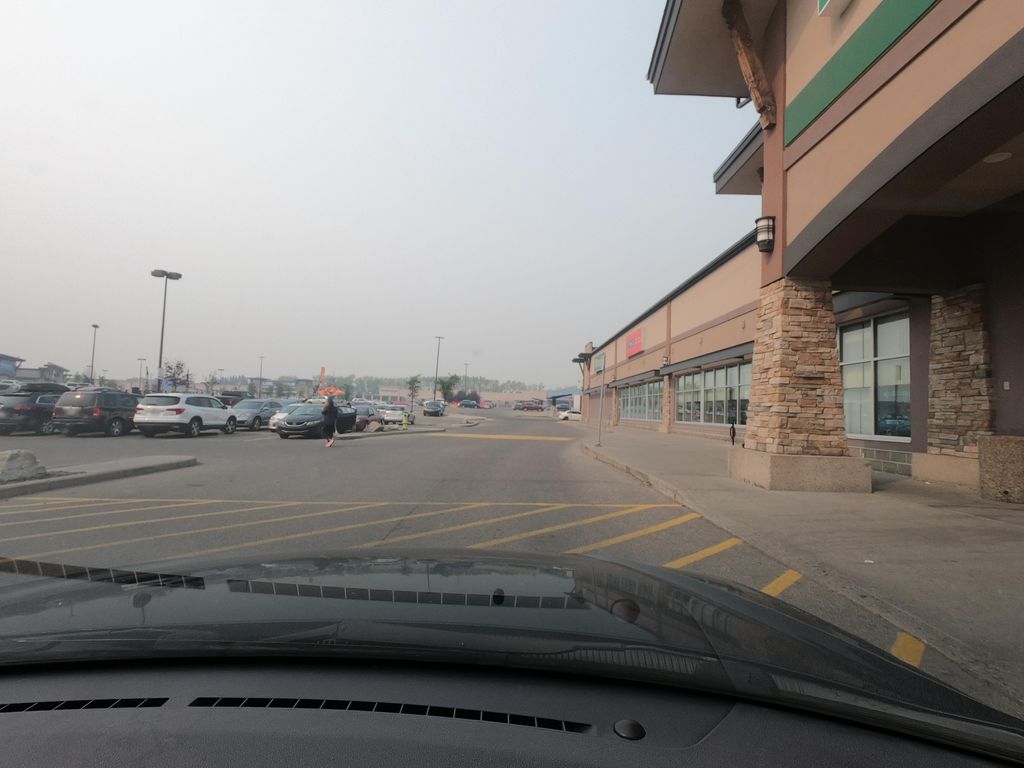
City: calgary